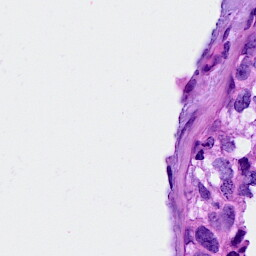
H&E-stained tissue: Breast